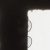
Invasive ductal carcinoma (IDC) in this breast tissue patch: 0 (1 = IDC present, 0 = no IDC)